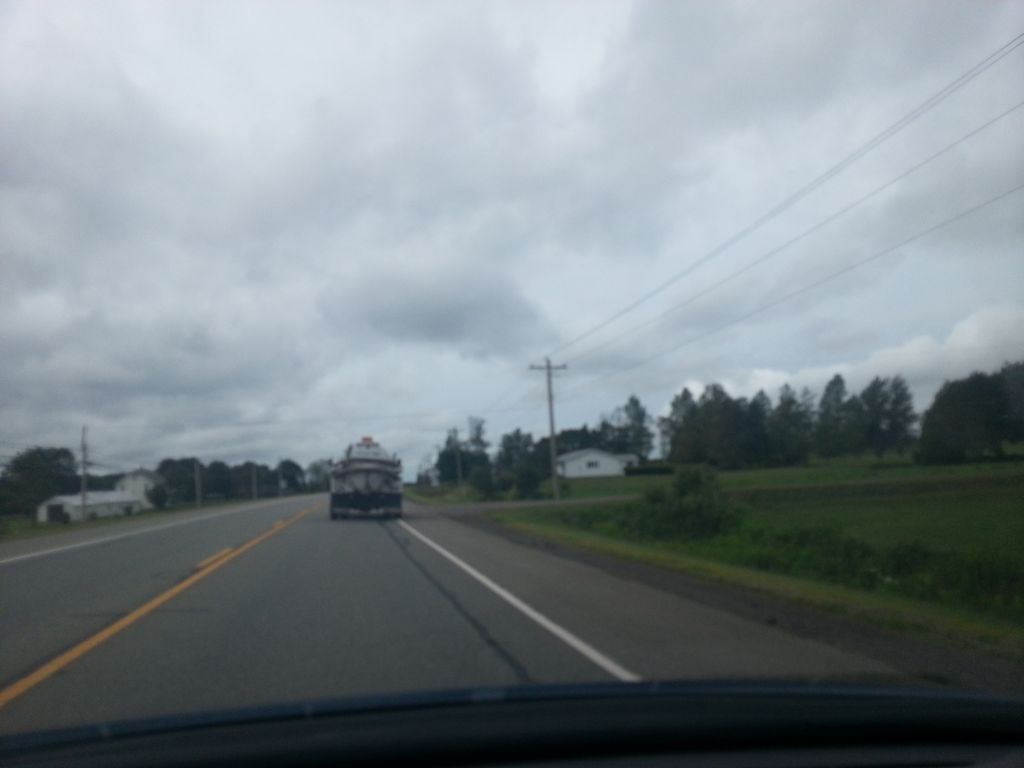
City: charlottetown